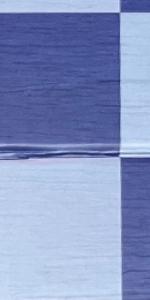
Label: Empty